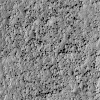
Atmospheric dust classification: not_dusty